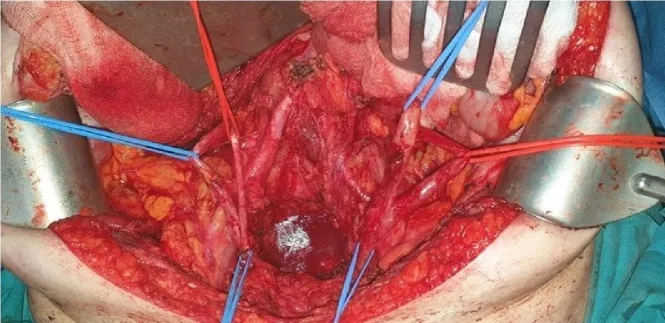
Detailed exposure of both ureters. Incomplete bilateral ureteral duplication.
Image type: medical_photograph (other_medical_photograph)